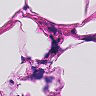
Metastatic tissue present: no